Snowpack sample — Loveland Pass, Silver Plume, Colorado, USA (1/12/25, 11:40 AM MST)
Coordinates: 39.66, -105.88
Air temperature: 7 °F
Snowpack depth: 140 cm
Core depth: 10 cm
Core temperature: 41 °F
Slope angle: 11°, slope face: 30°
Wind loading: high
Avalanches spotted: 2
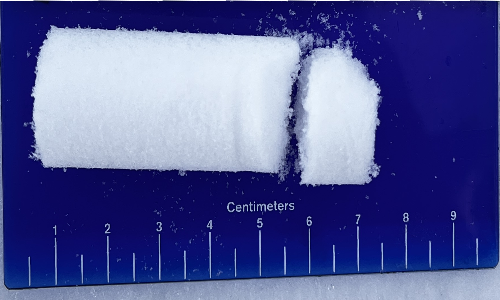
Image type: core
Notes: Pilot using slightly modified coring method that took too large segment for snow profile picturing, advised not to use in higher level models. Two avalanche on south face nearby, partially cloudy with light snow in the last 24 hours. Lots of wind loading on eastern features.